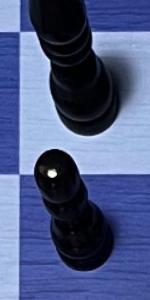
Label: Pawn_Black